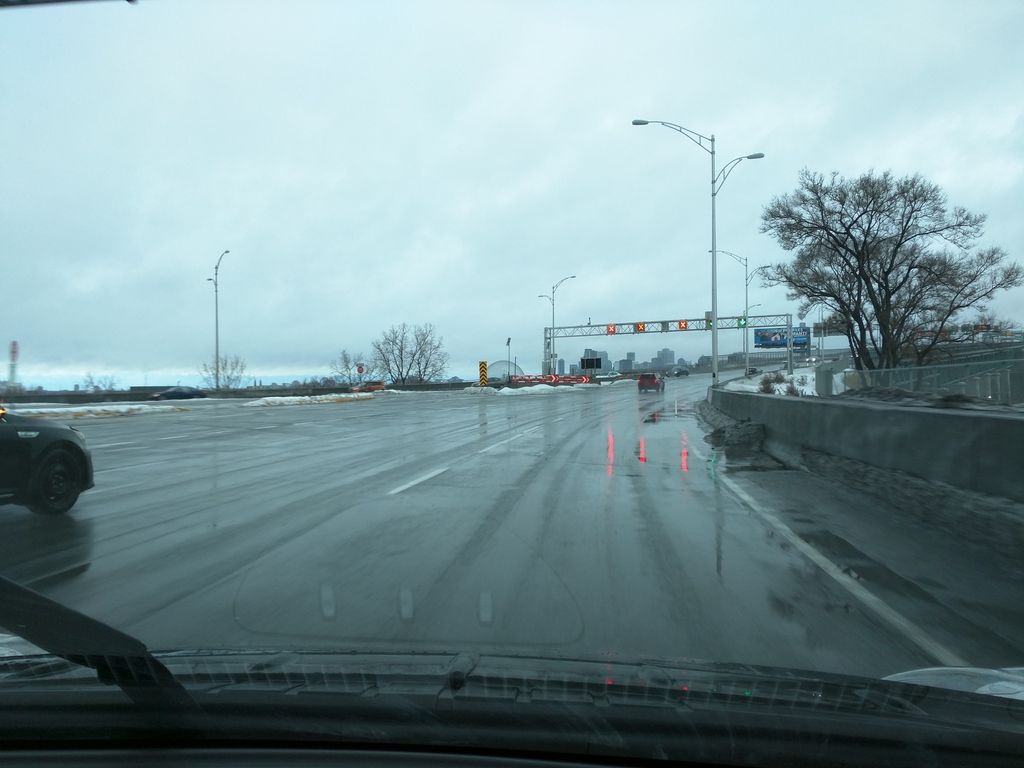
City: montreal